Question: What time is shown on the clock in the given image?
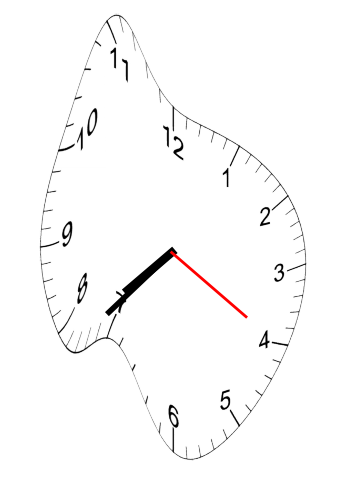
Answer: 07:37:20